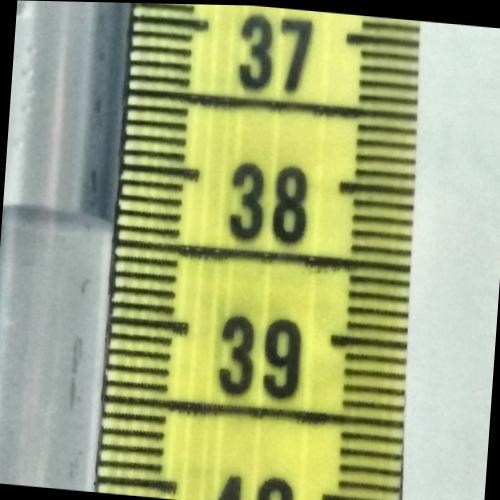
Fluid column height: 38.4 cm